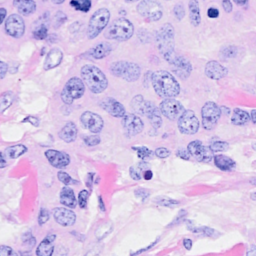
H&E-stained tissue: Breast